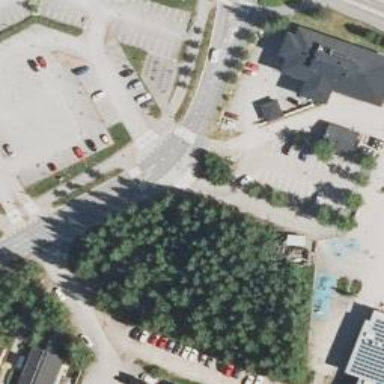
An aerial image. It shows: Uncontrolled zebra crossing on the road.